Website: lowes
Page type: order-tracking
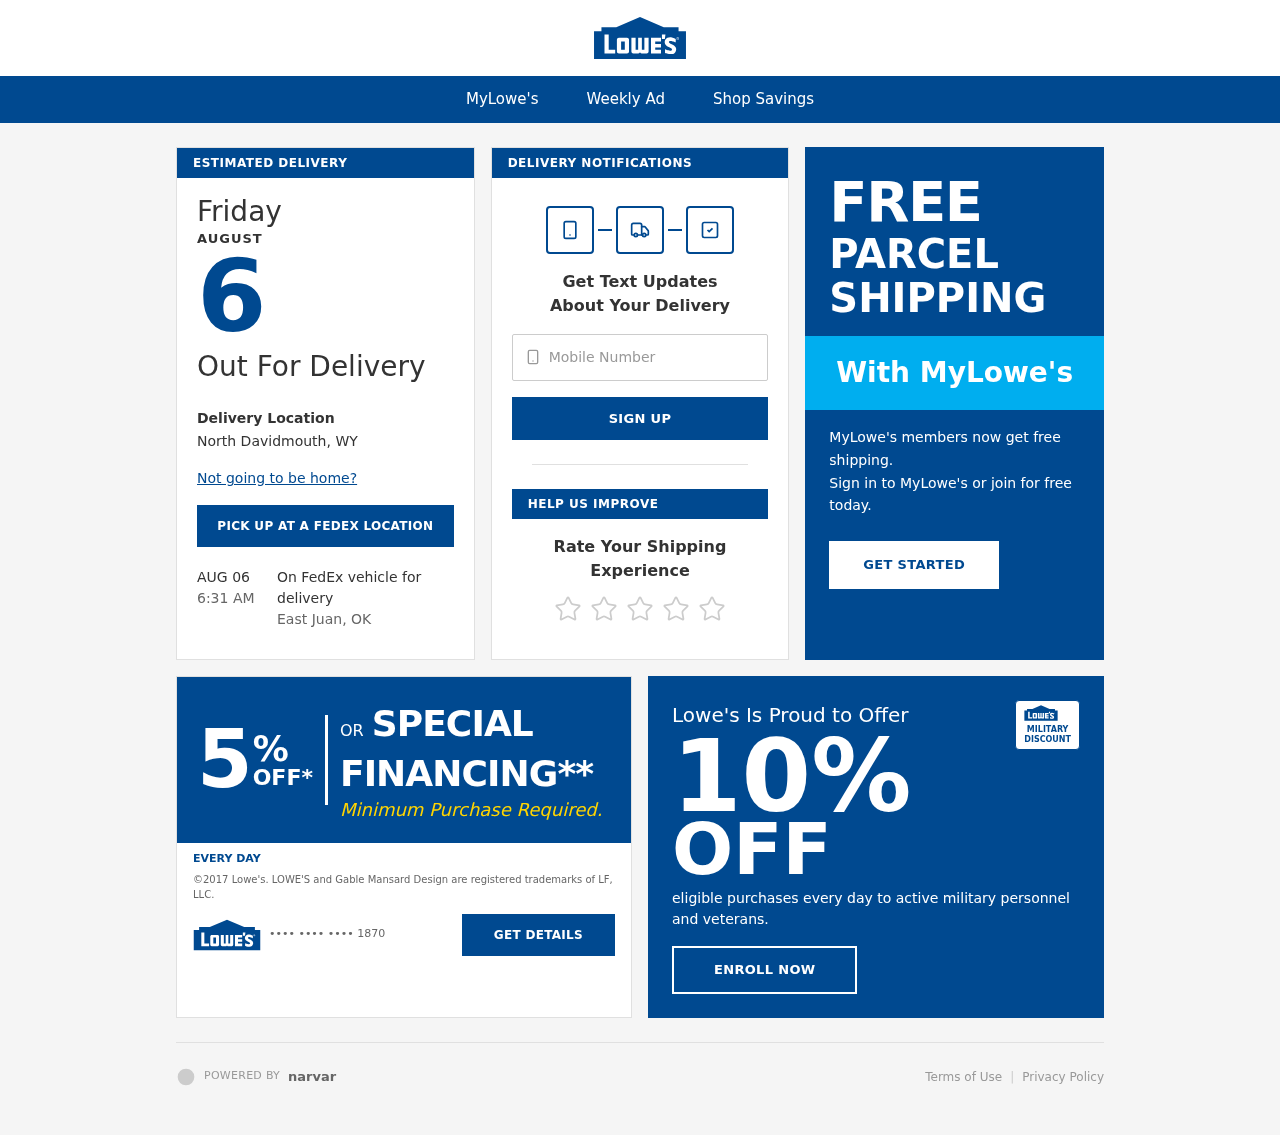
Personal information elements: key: PII_CARD_LAST4
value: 1870
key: PII_PHONE
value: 9793578879
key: PII_CITY_STATE
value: North Davidmouth, WY
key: PII_CITY_STATE2
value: East Juan, OK
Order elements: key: ORDER_DELIVERY_DATE
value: AUG 06
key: ORDER_DELIVERY_DATE
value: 6:31 AM
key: ORDER_DELIVERY_DATE
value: AUGUST
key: ORDER_DELIVERY_DATE
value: Friday
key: ORDER_DELIVERY_DATE
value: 6